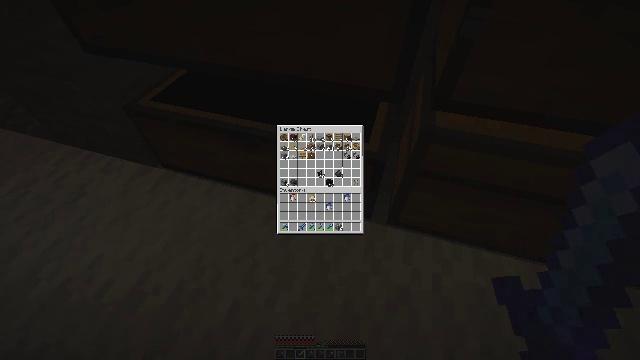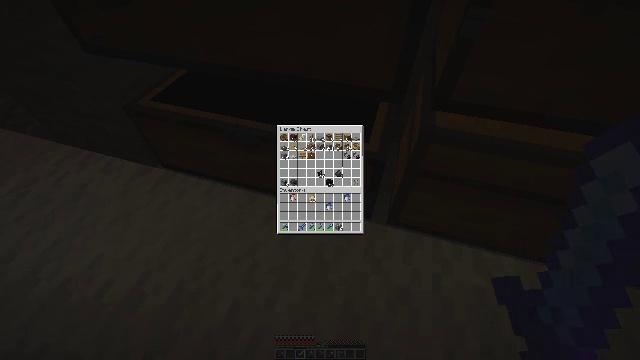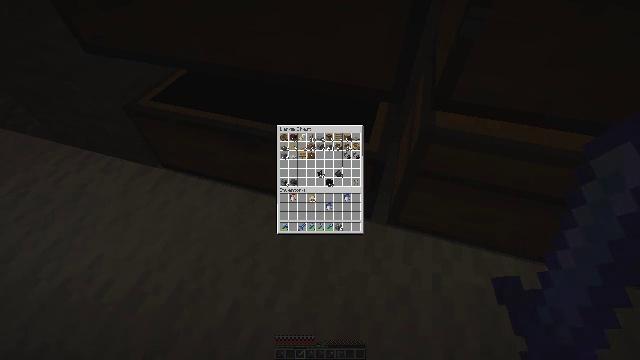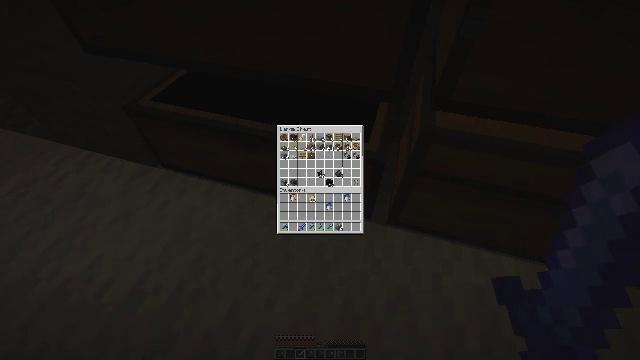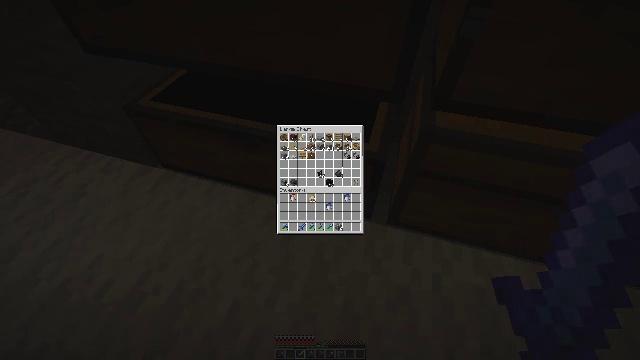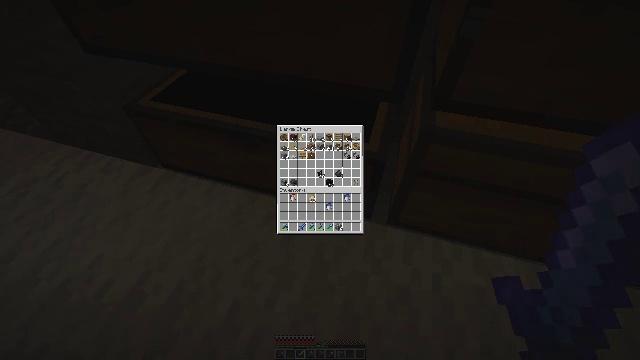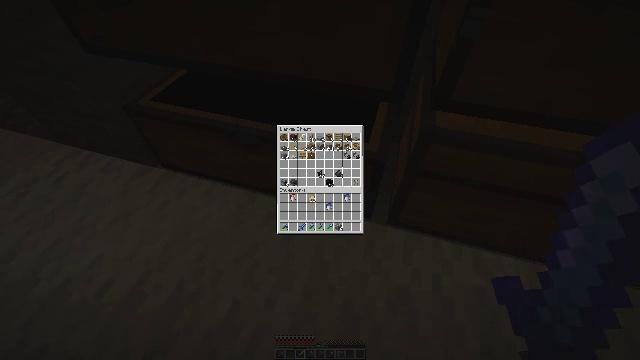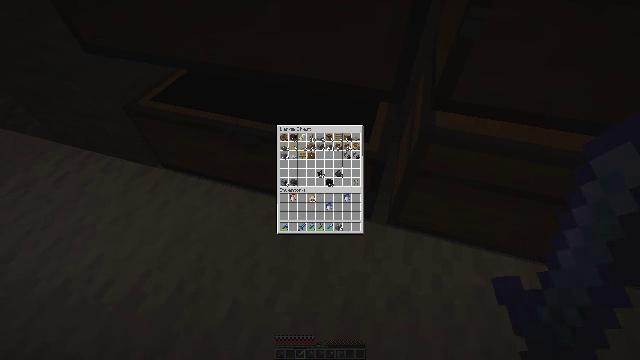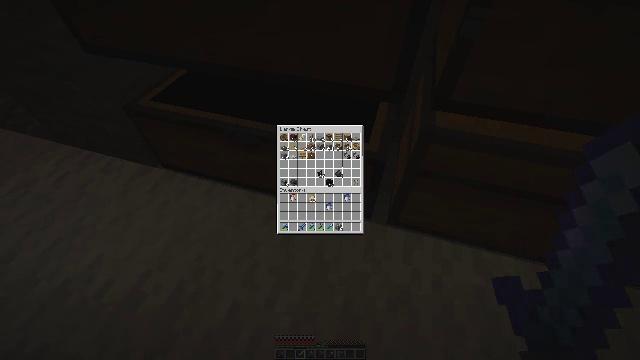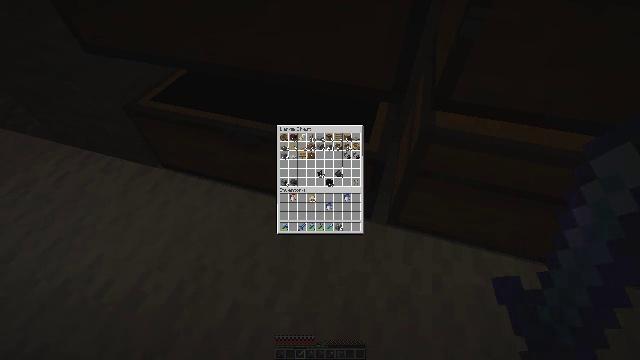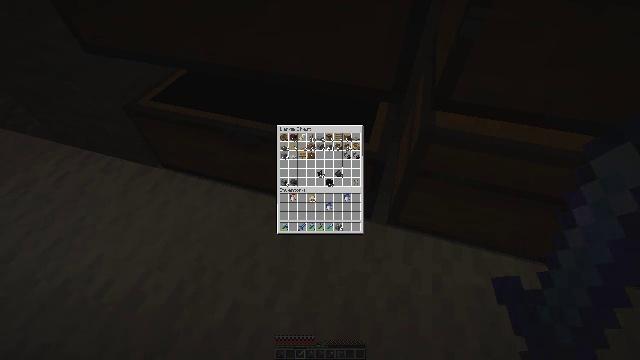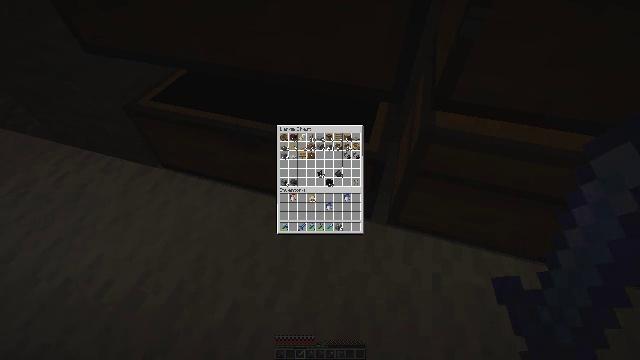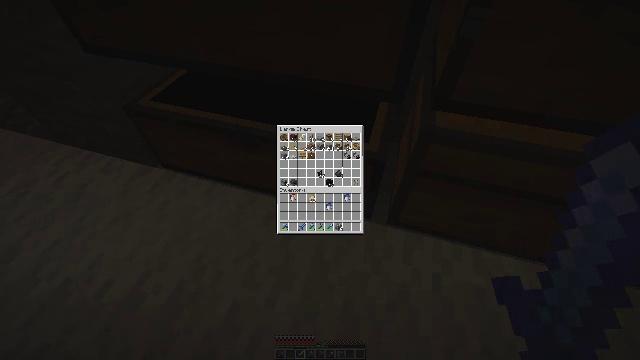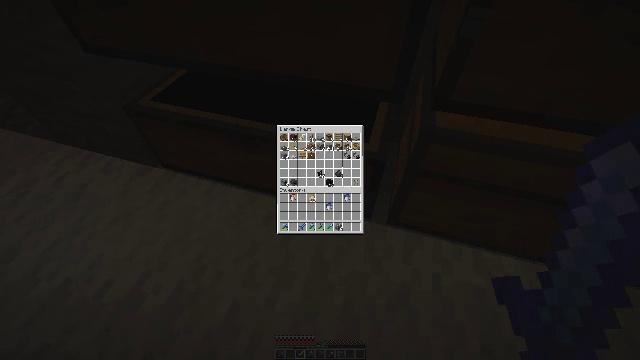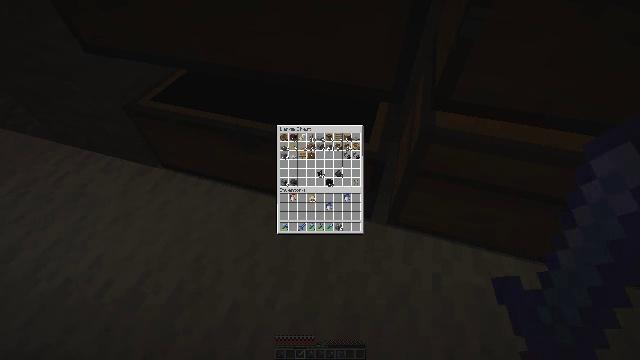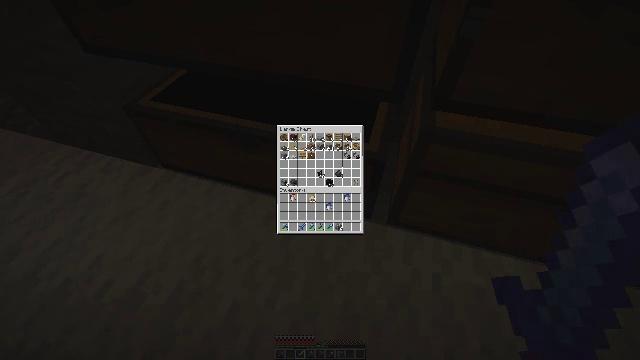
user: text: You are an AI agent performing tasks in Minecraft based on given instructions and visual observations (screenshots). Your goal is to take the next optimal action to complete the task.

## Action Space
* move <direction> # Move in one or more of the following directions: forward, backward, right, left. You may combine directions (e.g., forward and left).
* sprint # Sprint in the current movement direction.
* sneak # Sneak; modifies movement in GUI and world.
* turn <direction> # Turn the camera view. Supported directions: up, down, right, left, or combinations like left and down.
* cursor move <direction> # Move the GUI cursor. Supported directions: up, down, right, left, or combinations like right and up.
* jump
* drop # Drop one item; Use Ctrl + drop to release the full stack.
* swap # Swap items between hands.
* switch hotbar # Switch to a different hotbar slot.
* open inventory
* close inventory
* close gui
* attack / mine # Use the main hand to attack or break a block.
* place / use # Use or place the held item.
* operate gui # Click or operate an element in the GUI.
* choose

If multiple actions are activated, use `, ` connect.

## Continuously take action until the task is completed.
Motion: motion action
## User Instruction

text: Break the vines.
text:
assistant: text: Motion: no_op
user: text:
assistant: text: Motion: no_op
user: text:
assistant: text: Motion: no_op
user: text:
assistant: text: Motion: no_op
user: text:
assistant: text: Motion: no_op
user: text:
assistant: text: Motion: no_op
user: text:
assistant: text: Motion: no_op
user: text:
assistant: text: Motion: no_op
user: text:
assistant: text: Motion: no_op
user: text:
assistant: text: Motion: no_op
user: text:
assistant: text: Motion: no_op
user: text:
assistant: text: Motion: no_op
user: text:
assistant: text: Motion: no_op
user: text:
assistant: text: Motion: no_op
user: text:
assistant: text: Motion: no_op
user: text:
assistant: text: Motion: no_op
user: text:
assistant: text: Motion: no_op
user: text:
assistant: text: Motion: no_op
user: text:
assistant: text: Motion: no_op
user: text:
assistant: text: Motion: no_op
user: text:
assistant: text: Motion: no_op
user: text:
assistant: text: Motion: no_op
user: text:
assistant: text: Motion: no_op
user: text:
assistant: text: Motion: no_op
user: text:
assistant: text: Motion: no_op
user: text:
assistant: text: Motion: no_op
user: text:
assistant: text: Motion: no_op
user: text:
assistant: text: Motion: no_op
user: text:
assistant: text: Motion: no_op
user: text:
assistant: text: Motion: no_op